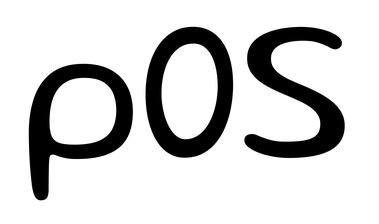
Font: Gluten_Light